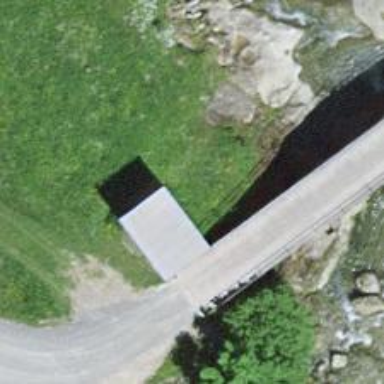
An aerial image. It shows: Unclassified road with bridge.